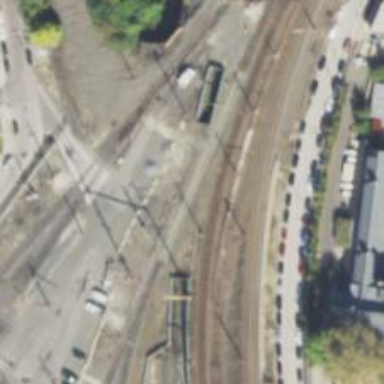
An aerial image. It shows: Railway with electrified contact lines.